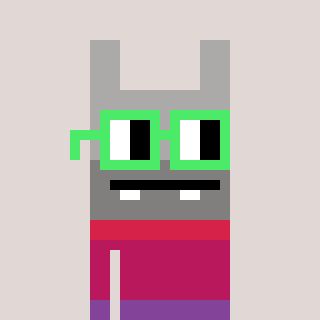
a pixel art character with square light green glasses, a rabbit-shaped head and a orange-colored body on a warm background